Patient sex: M
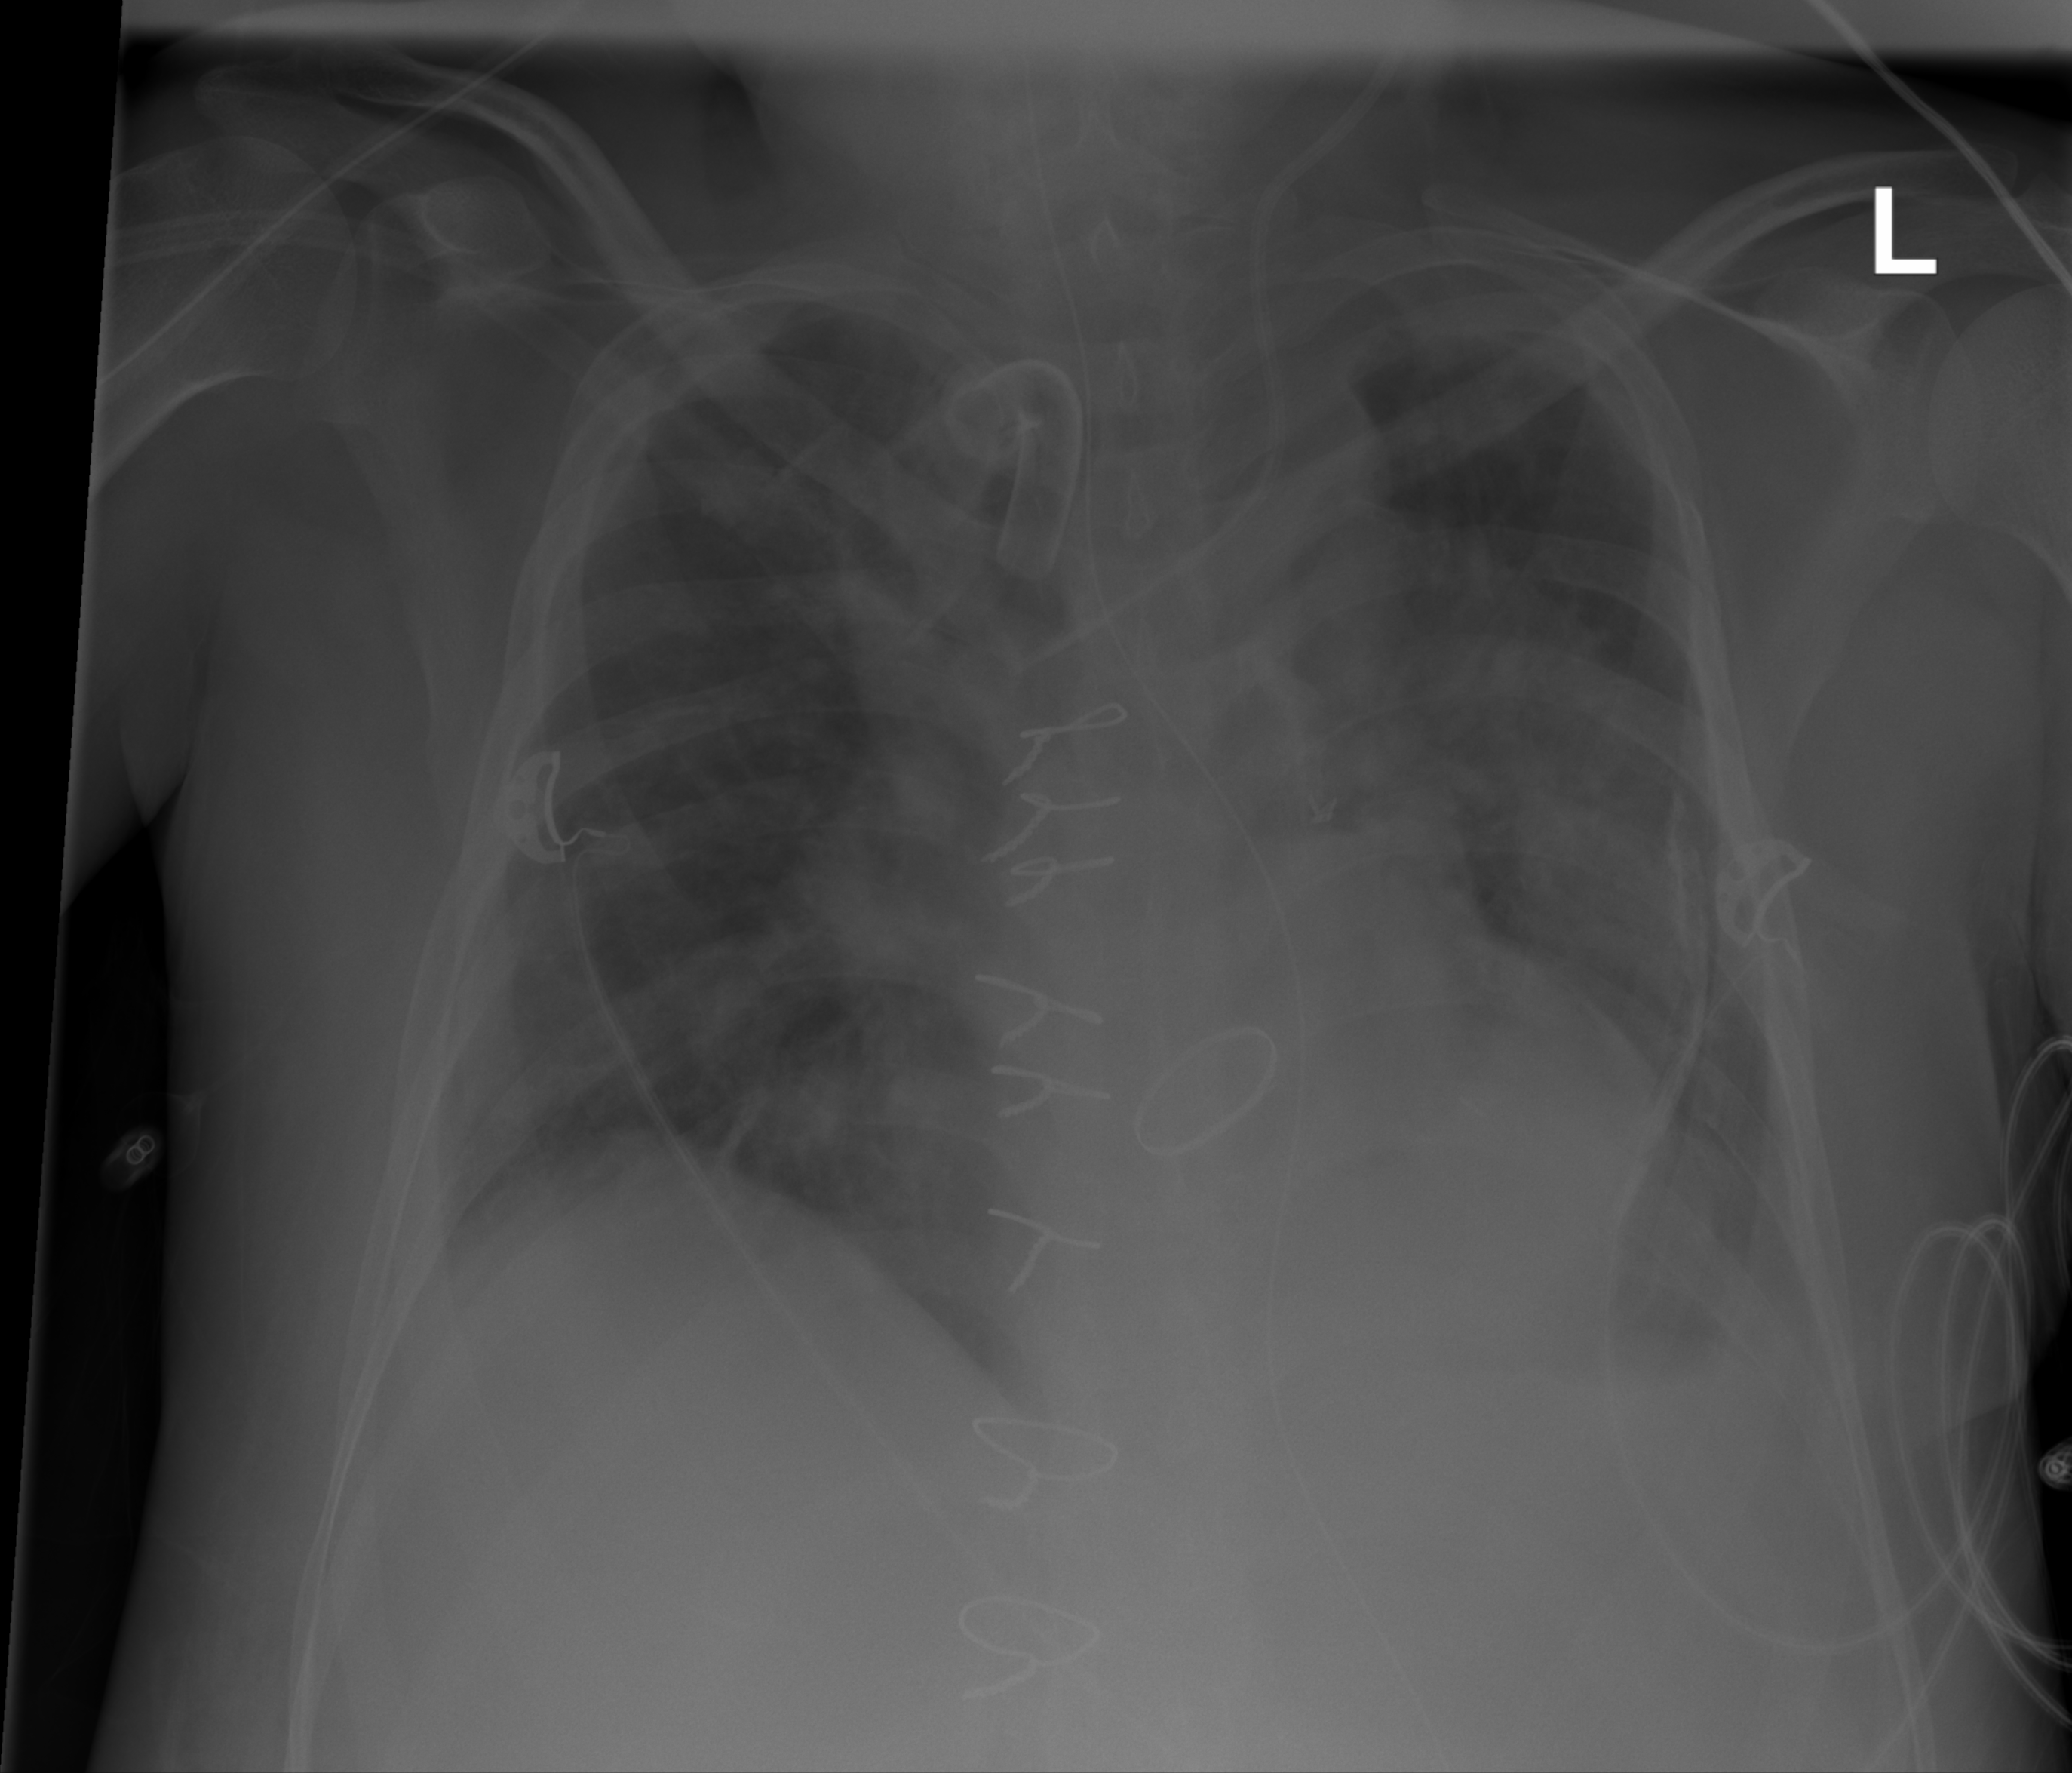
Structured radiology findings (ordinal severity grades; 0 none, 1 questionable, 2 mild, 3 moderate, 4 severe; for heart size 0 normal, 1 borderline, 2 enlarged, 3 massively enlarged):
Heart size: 0
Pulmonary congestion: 3
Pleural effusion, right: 0
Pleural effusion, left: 2
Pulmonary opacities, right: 2
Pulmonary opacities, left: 2
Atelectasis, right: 2
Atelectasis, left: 2